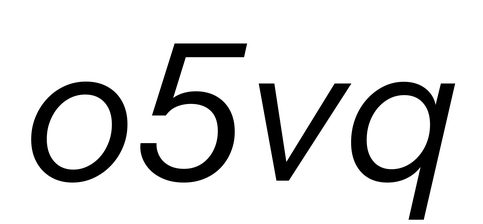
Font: InstrumentSans-Italic_Italic